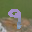
Label: 9